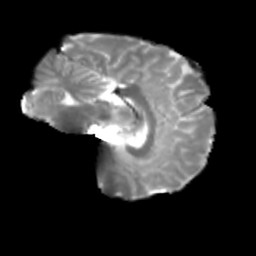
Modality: T2w
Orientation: sagittal
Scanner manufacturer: siemens
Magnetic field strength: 3 T
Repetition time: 4 s
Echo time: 0.0594 s